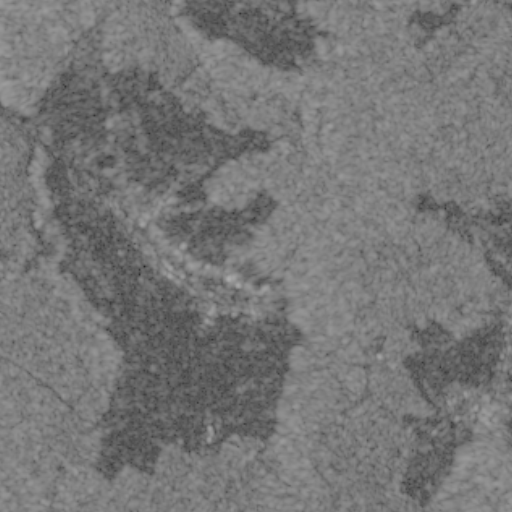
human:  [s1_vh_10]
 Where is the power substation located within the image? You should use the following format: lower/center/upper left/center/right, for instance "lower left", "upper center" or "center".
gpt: The power substation is located in the lower right of the image.
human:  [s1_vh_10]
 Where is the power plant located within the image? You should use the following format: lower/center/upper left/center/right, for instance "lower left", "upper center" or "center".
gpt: There is no power plant in the image.

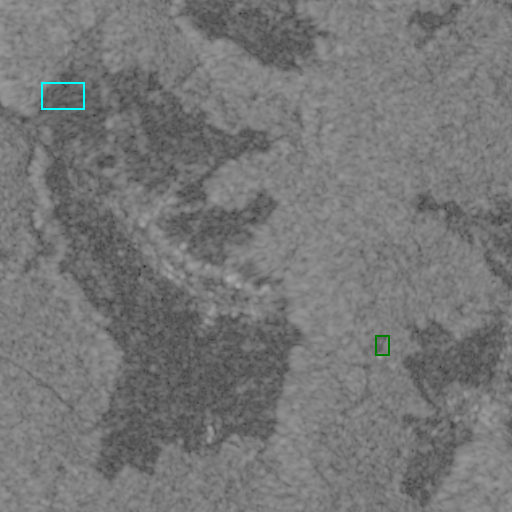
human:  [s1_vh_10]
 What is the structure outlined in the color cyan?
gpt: The structure outlined in cyan is a crop field.
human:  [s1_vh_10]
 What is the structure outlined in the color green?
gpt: The structure outlined in green is a park.
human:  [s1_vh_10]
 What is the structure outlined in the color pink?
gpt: There is no pink outline.